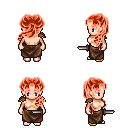
a pixel art fantasy rpg character, female body template, human, light skin, leather shoulder armor, robe skirt, red princess hairstyle, dagger, four views (front, back, left, right), 2x2 character sprite sheet, small pixel art, hard edges, no anti-aliasing